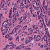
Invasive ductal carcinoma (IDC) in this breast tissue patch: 1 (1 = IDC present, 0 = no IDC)